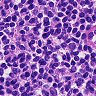
Metastatic tissue present: no